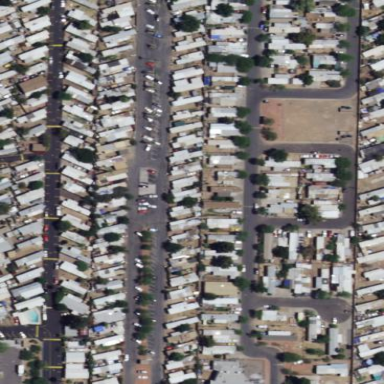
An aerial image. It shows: Residential area known as trailer park.